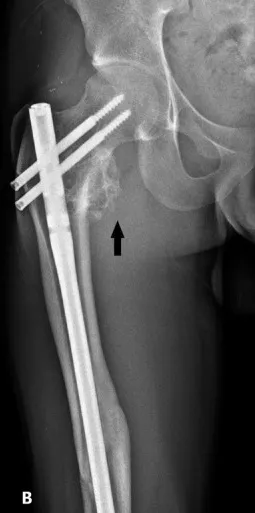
Six months after the treatment, a healed fracture line and metallic operation material are observed (B). Osteochondroma localized at the level of the right lesser trochanter (shown with black arrows) on both X-rays.
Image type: radiology (x_ray)